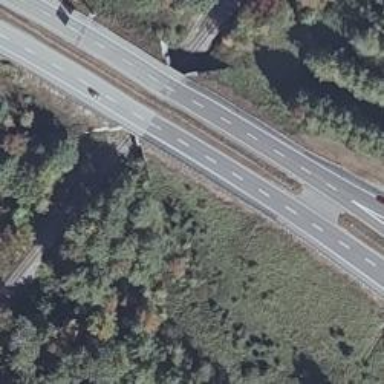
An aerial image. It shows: Motorway bridge with asphalt surface.